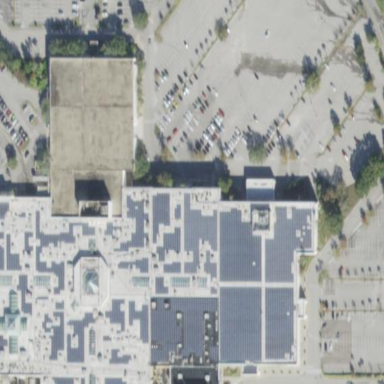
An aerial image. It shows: Solar power generator with photovoltaic panels.